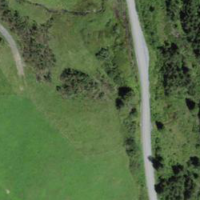
EUNIS habitat code: 32
Species observed at this site:
Lasiocampa quercus